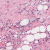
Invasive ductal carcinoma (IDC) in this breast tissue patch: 1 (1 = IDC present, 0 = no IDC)